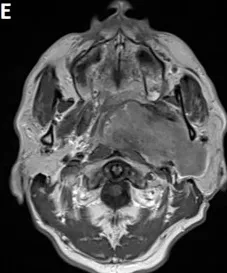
Obviously homogenous enhancement on contrast-enhanced T1-weighted images.
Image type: radiology (mri)